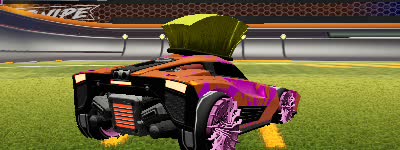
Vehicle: breakout